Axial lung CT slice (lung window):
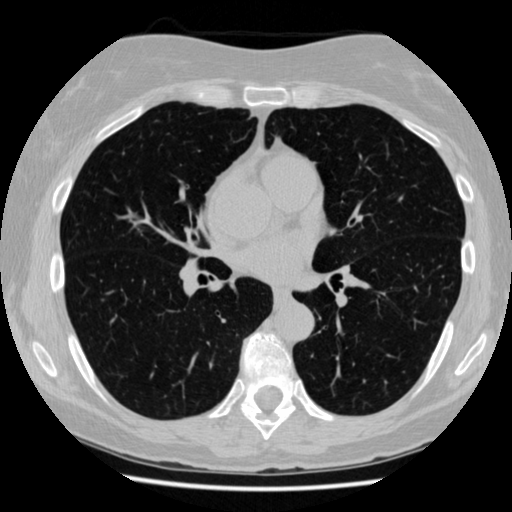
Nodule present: no